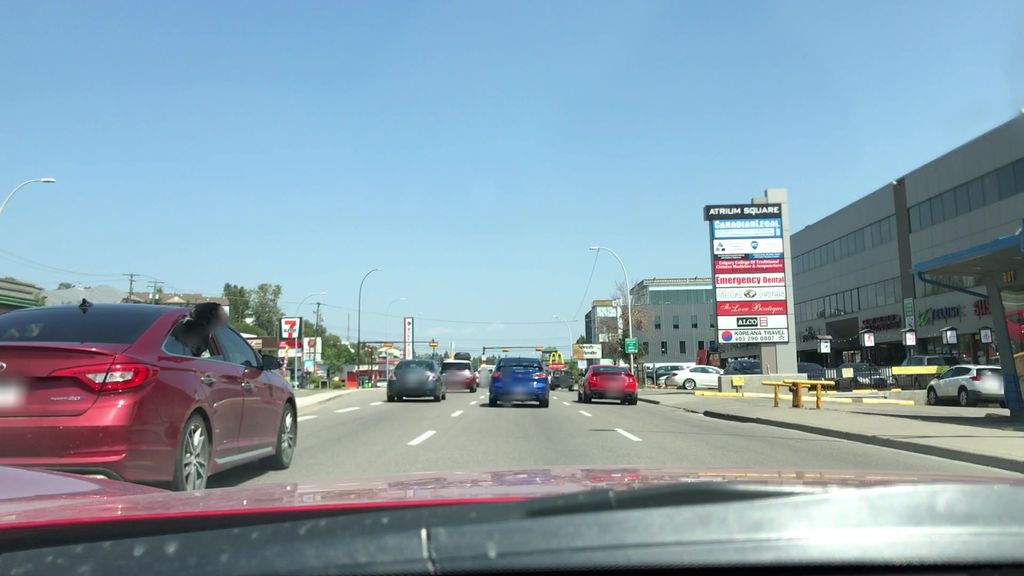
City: calgary